Question: How do I implement this menu in the iPhone SDK?

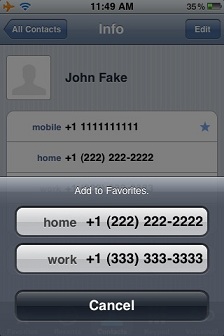
Answer: You're looking to implement a <URL>.